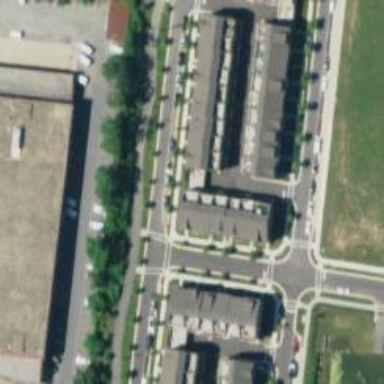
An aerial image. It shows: Residential road with separate asphalt sidewalk.